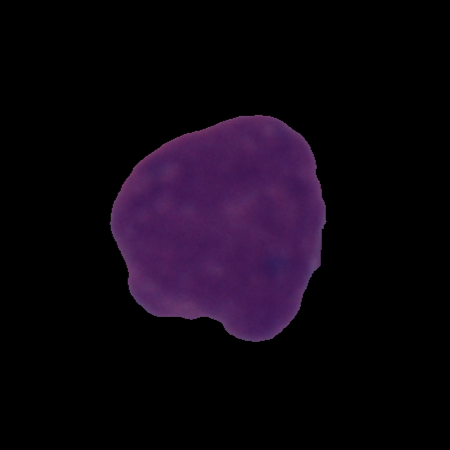
Label: cancer